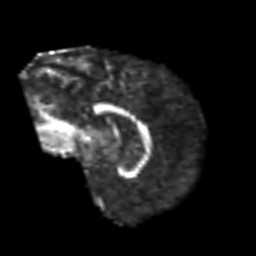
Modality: FA
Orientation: sagittal
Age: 50
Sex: male
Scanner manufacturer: siemens
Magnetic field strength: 3 T
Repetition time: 6.1 s
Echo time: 0.101 s